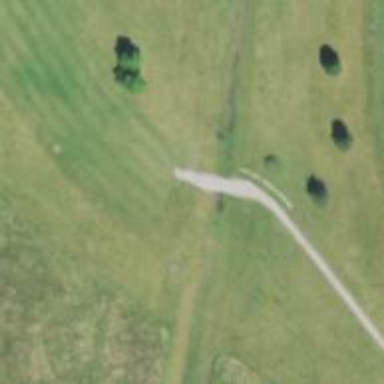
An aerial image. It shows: Service road designated as golf cart path.